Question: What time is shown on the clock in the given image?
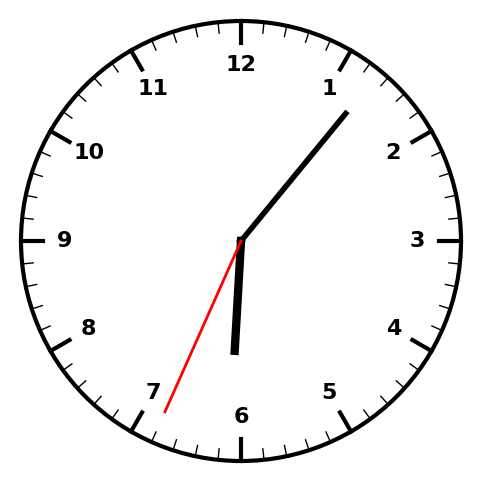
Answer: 06:06:34